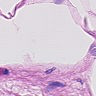
Metastatic tissue present: no